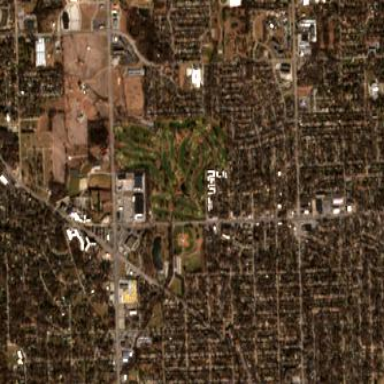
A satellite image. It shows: Golf course.